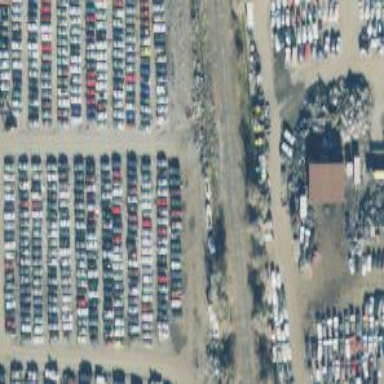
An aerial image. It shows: Scrap yard situated in industrial area.